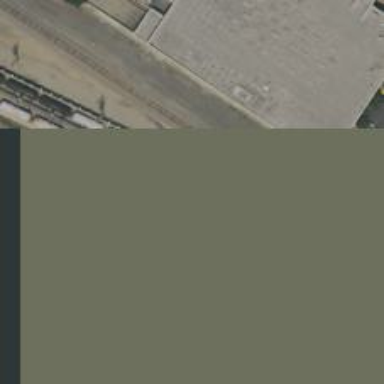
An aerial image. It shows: Rail spur service.